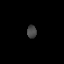
Tissue: prostate
Cell type: T cells
Senescence score: 0.779
Nuclear area (px): 117
Mean DAPI intensity: 72.513